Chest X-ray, AP view. Patient: 62 years old, sex F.
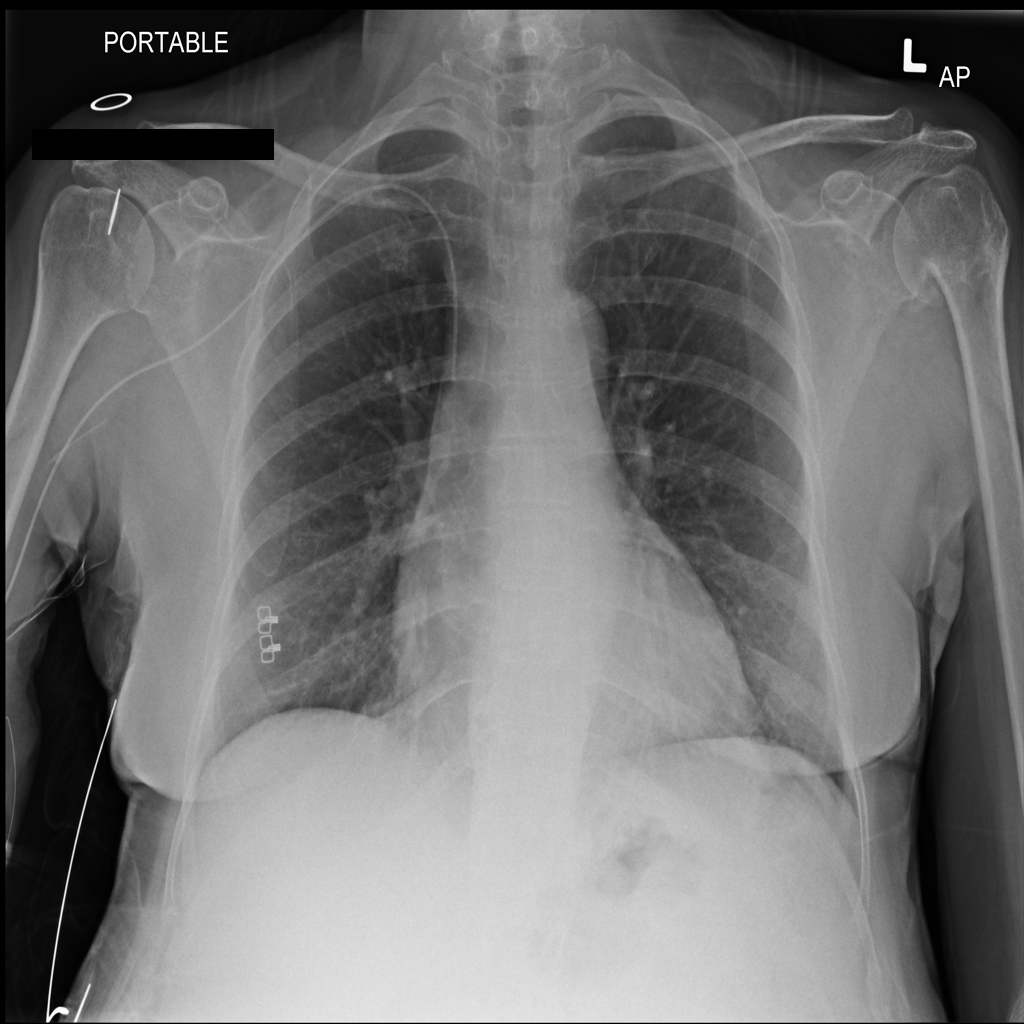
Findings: No Finding